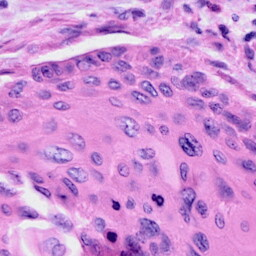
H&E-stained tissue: Cervix